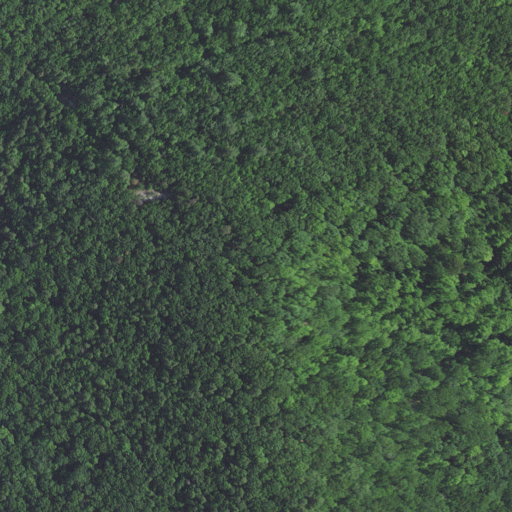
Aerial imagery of mountain in North Carolina named Fulcher Mountain containing deciduous forest, mixed forest, and evergreen forest